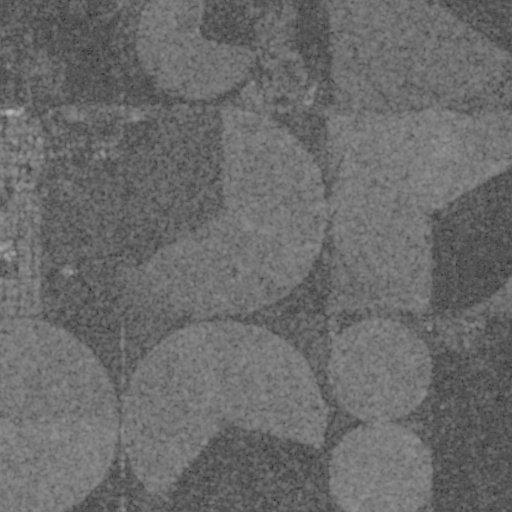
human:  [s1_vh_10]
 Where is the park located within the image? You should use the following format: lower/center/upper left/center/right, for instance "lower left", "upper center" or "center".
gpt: The park is located in the upper left of the image.
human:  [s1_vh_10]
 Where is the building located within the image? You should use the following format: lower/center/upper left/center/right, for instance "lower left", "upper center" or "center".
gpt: The building is located in the upper left of the image.
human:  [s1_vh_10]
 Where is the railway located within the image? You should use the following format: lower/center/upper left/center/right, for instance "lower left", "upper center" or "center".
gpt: The railway is located in the upper of the image.
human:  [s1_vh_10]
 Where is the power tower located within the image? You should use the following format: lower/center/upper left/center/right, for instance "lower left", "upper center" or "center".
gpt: There is no power tower in the image.

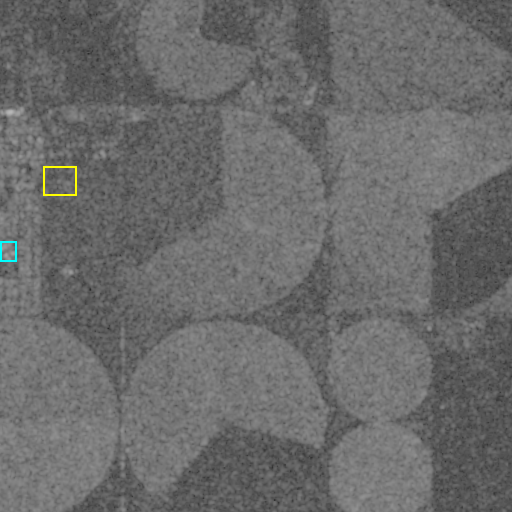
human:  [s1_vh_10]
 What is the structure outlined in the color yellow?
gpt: The structure outlined in yellow is a park.
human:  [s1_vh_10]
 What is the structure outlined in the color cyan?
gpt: The structure outlined in cyan is a building.
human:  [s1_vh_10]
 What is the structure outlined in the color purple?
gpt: There is no purple outline.